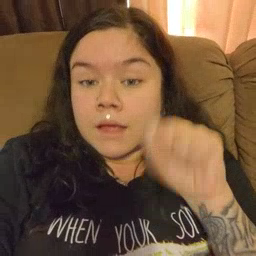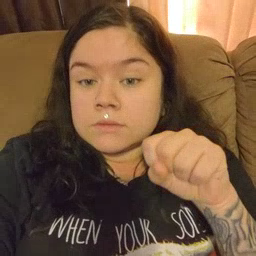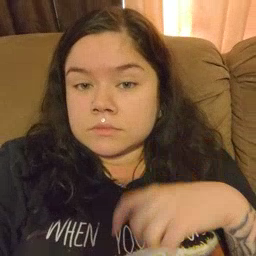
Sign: yes